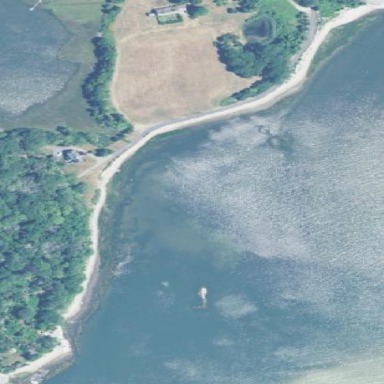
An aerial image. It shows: Sandy beach with natural surroundings.